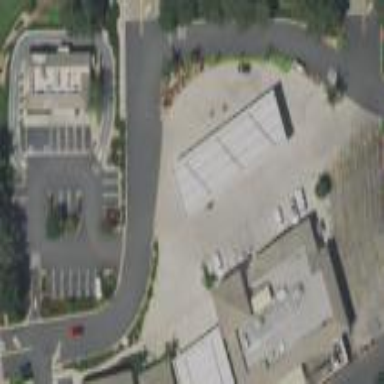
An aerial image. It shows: Retail area.